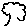
Label: tree